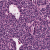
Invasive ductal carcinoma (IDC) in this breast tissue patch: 1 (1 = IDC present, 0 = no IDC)